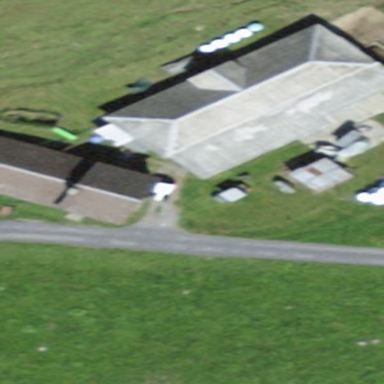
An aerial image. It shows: Farm auxiliary building.